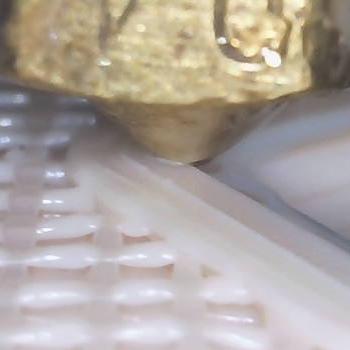
Flow rate: 252%